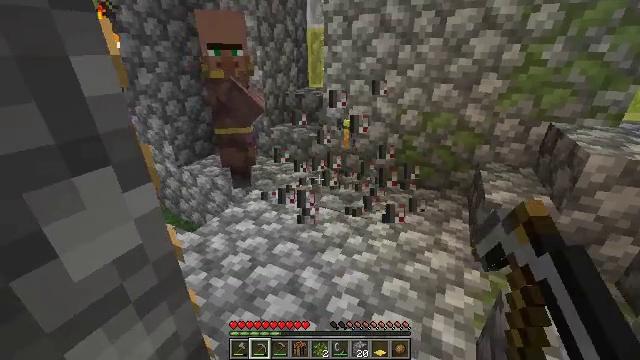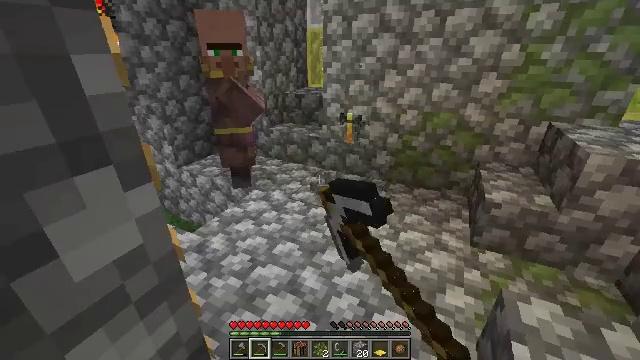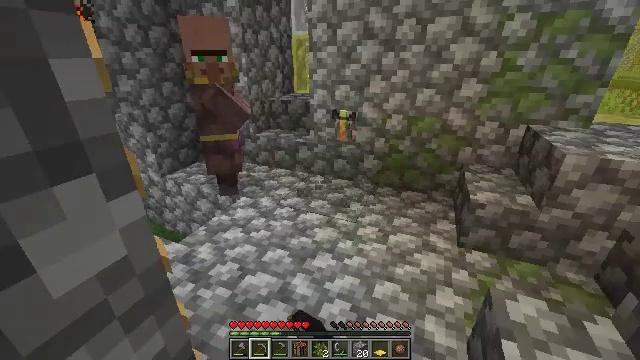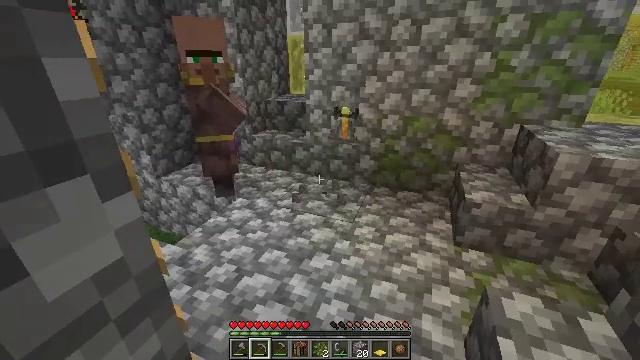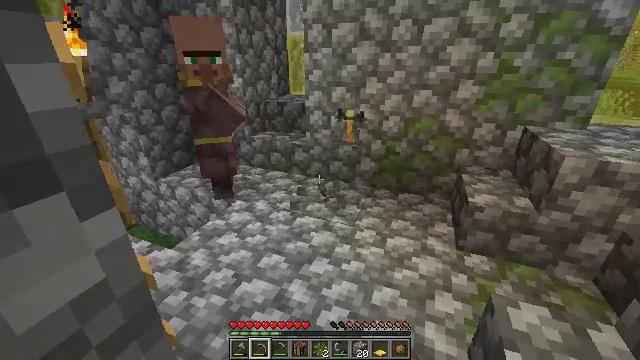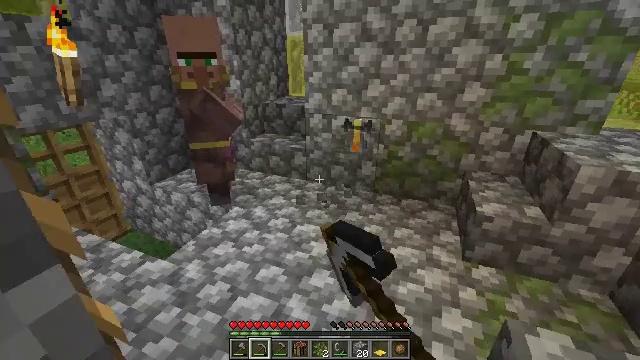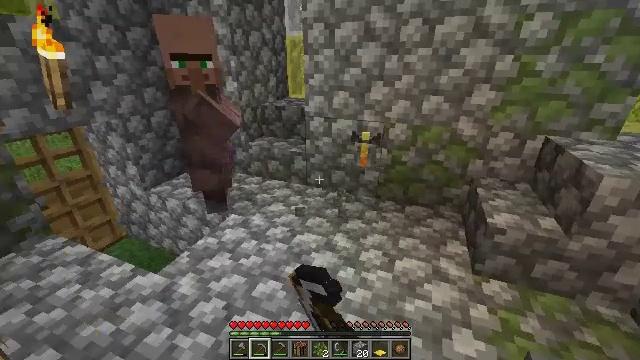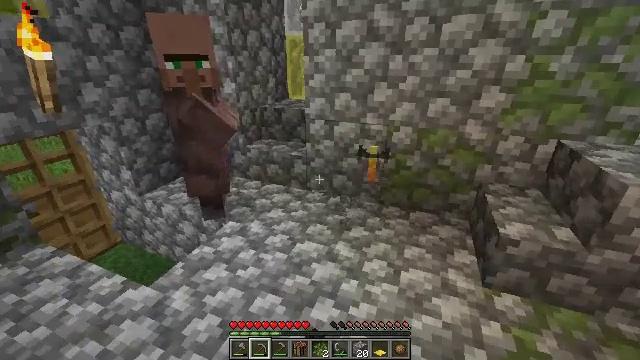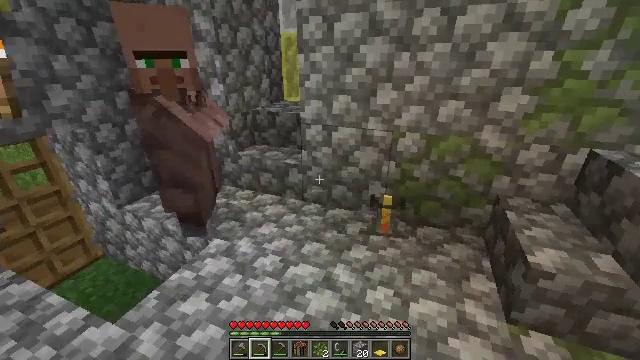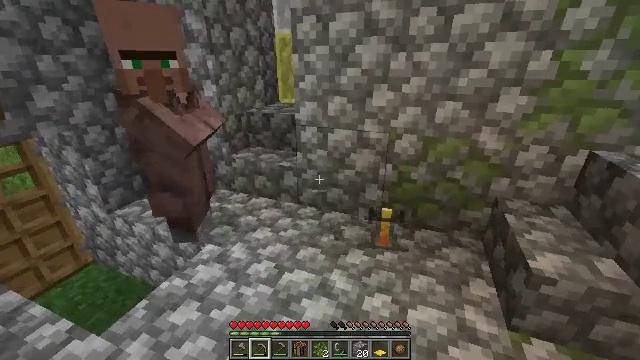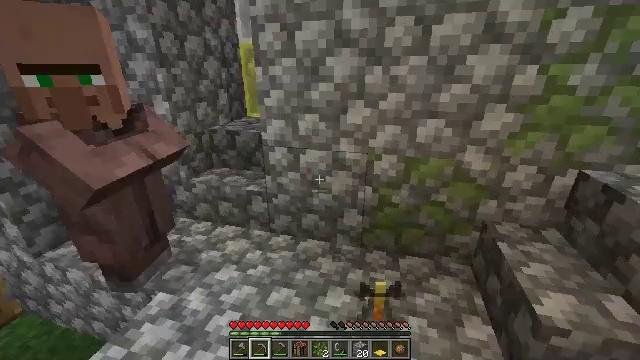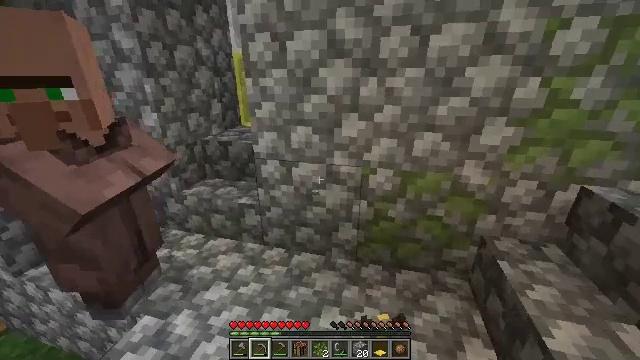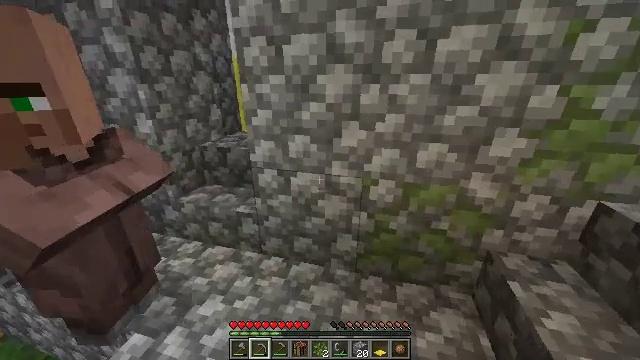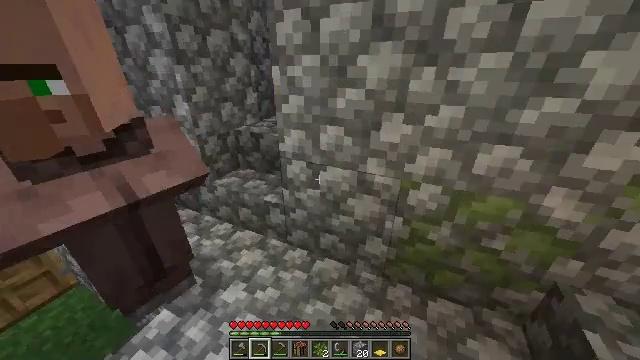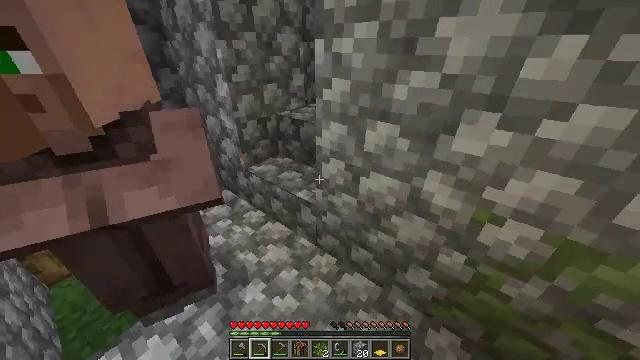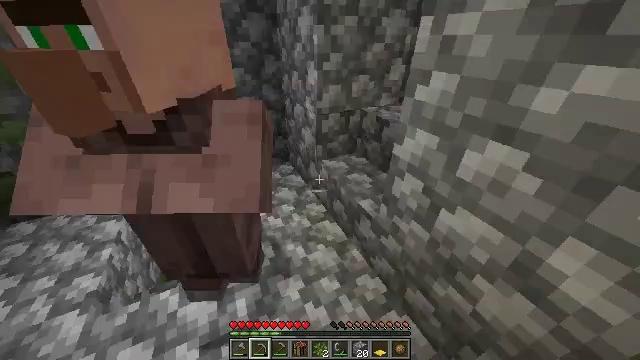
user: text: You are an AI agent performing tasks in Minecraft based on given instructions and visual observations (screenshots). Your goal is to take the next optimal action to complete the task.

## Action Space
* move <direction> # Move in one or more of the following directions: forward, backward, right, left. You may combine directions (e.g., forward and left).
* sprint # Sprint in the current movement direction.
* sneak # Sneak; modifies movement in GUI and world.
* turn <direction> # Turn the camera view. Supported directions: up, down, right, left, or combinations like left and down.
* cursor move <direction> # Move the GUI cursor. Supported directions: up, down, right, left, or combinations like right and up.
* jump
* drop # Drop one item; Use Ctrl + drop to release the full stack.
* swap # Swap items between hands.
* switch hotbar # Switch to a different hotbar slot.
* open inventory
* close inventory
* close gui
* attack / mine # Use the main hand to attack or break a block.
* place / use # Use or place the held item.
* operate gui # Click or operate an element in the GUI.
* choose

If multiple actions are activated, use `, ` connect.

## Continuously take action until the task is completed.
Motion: motion action
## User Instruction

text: Gather wheat by left-clicking on it.
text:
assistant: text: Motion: attack / mine
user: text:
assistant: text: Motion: turn right and up, attack / mine
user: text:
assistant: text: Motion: attack / mine
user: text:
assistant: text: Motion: move forward, attack / mine
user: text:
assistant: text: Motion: move forward, attack / mine
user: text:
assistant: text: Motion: move forward
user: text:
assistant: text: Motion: move forward
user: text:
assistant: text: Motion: move forward
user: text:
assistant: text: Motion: move forward
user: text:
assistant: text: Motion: move forward, sprint, turn right and up
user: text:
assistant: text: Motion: move forward, sprint, turn right
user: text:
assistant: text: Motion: move forward, sprint
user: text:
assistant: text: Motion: move forward, sprint, turn left and down
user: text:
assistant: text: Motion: move forward, sprint, turn left and down
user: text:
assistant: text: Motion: move forward and move right, sprint, turn left and down
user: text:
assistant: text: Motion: move forward and move right, sprint, turn left
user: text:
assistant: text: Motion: move forward and move right, sprint, turn left and up
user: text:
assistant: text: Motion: move forward, sprint, turn up
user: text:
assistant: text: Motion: move forward, turn up
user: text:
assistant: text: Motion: turn left and up
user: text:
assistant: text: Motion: turn left and up
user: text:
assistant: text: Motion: turn left, use / place
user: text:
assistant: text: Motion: turn left, use / place
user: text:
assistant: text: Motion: move left, turn left and up, use / place
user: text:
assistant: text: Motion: move left, turn left and up, use / place
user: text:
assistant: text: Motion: move left, turn left
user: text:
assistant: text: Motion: no_op
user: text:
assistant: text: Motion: turn right
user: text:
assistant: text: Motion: move forward, turn right and down
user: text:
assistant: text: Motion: move forward, turn right and down